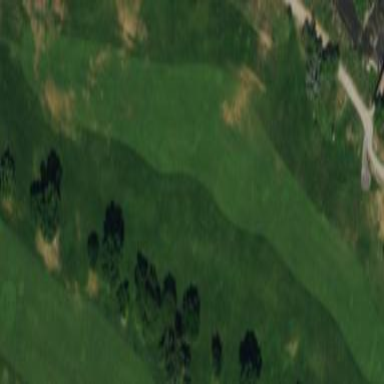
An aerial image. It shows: Mown grass fairway on recreation ground used for golf.